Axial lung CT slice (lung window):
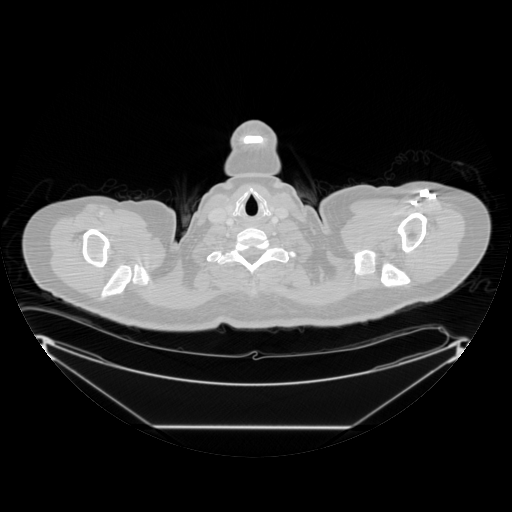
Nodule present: no